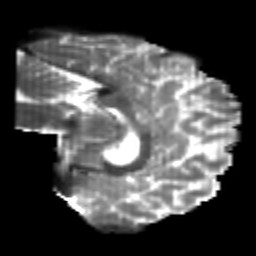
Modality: T2w
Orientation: sagittal
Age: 22
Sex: male
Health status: healthy
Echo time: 0.074 s